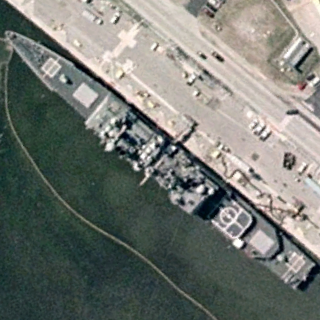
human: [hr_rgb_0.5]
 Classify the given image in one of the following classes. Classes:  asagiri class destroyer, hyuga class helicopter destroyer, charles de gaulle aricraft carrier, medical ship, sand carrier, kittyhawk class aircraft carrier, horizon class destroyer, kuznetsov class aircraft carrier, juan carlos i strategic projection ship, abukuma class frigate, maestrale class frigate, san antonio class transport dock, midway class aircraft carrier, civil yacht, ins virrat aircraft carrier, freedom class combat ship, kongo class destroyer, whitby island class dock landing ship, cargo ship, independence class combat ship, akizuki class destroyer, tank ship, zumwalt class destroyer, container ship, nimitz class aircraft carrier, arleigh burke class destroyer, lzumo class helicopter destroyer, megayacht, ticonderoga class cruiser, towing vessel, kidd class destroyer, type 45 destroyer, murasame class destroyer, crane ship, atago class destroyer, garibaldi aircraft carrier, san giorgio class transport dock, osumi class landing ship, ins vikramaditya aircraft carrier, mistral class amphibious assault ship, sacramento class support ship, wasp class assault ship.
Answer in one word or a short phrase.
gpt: Ticonderoga class cruiser